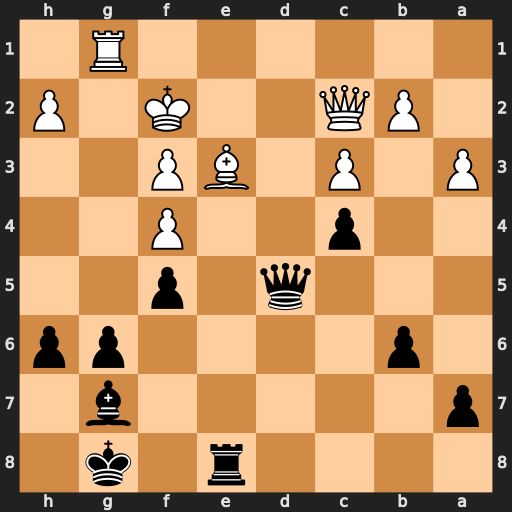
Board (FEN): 4r1k1/p5b1/1p4pp/3q1p2/2p2P2/P1P1BP2/1PQ2K1P/6R1
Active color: b
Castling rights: -
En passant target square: -
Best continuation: Rxe3 Kxe3 Qc5+